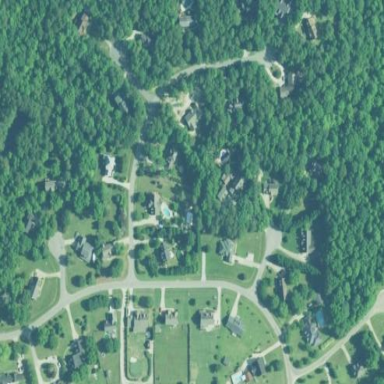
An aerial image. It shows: Residential area within neighborhood.